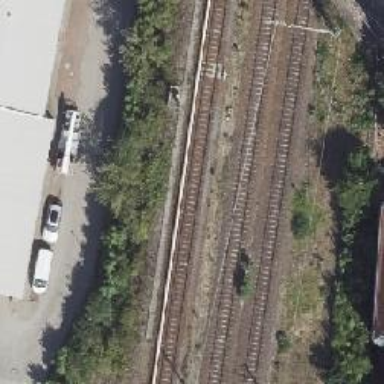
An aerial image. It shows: Site related to the railway.